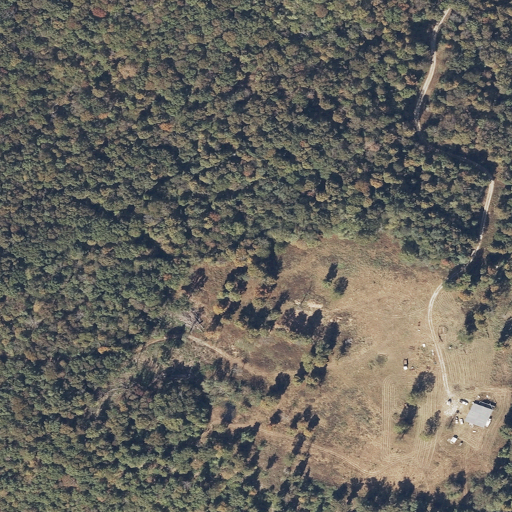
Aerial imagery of mountain in Alabama named Hale Mountain containing deciduous forest, shrub, grassland, and open development